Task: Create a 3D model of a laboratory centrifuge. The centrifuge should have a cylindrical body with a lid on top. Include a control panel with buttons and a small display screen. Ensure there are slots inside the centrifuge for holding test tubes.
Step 215:
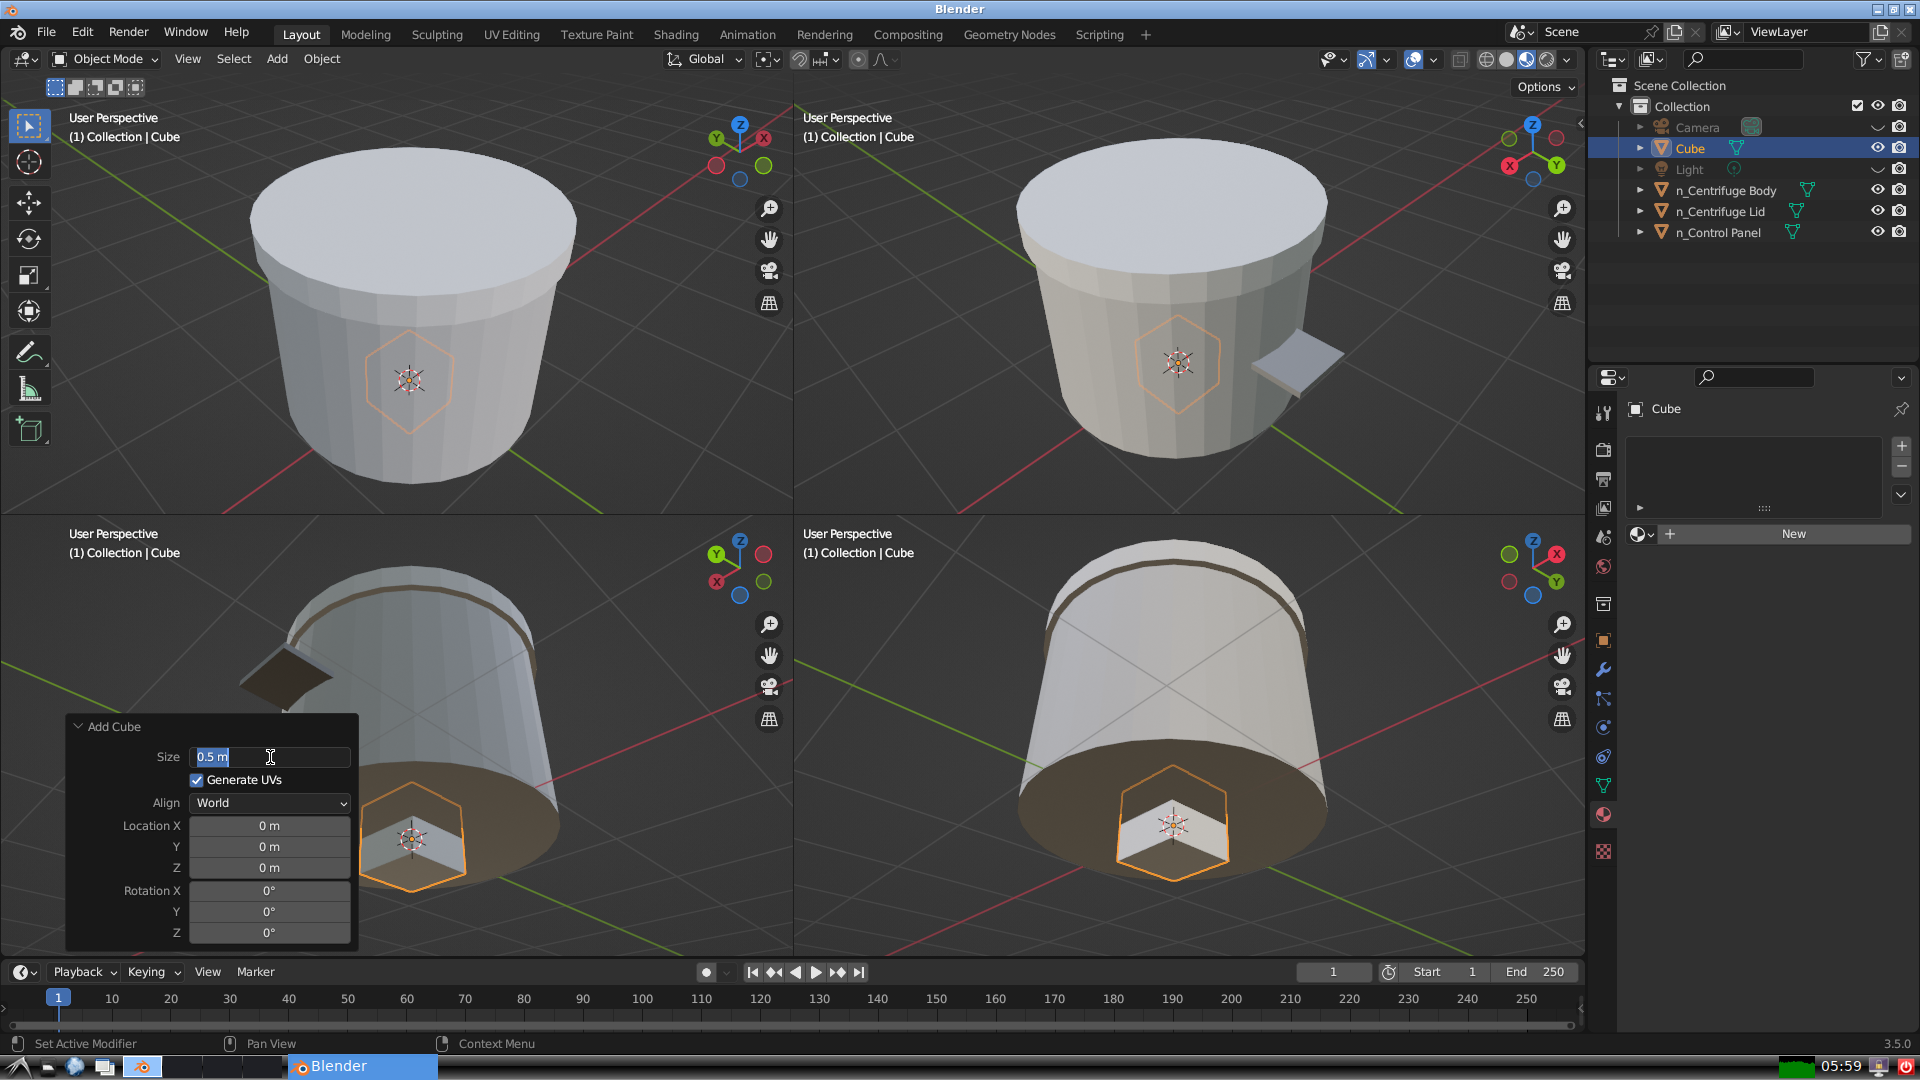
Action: input_text: 0.1